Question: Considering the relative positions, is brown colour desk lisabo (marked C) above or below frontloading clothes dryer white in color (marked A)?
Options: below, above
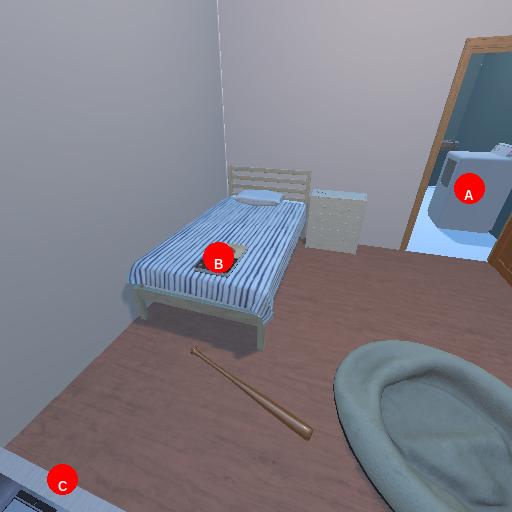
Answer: below